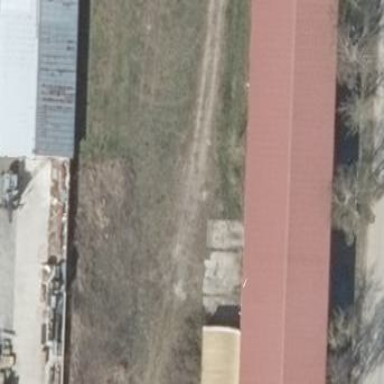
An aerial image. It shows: Farm auxiliary building.